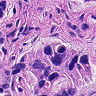
Metastatic tissue present: yes